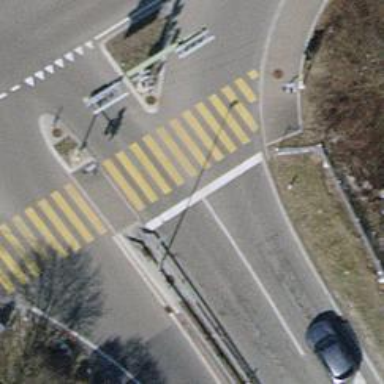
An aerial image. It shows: Crossing with traffic signals.